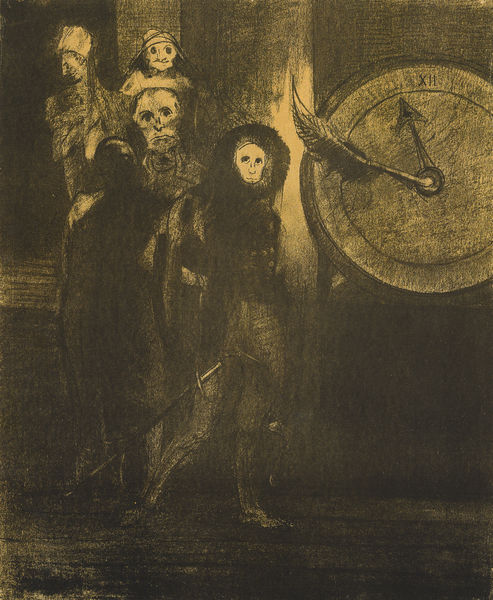
Titel: The Masque of the Red Death
Künstler: Odilon Redon
Standort: New York (New York)
Institution: The Museum of Modern Art
Schlagwörter: dunkel, feder, gemälde, gruppe, hand, kopf, mann, schatten, umhang, weiß, gelb, grün, menschen, mädchen, bewegung, braun, frau, grau, hell, holz, hut, hüte, licht, männer, nacht, nase, raum, schwarz, skizze, säule, zeichnung, zimmer, blick, tier, beige, ensor, haube, symbolismus, alt, gesichter, hose, mütze, wand, alte, arm, augen, gefieder, gesicht, pelz, schädel, stehen, tod, tot, toter, bild, fünf, hände, innenraum, schauen, gehen, boden, auge, dunkelheit, figur, gewand, haare, mantel, stehend, drei, familie, innen, kind, personen, bühne, person, theater, frontal, schulter, traurig, kinder, kreis, rund, affe, kohl, beine, fell, kopfbedeckung, bein, füße, ecke, düster, parkett, farbe, grafik, graphik, ausdruck, dielen, grisaille, sepia, figuren, rad, romantik, angst, krieg, treppe, treppen, soldaten, karikatur, nasen, verkleidung, zahlen, goya, uhr, geneigt, surreal, knochen, vanitas, spiel, vier, gang, memento mori, vergänglichkeit, ausgemergelt, maske, narr, übergang, munch, pfahl, geheimnis, kohle, traum, scheibe, druck, druckgraphik, lithographie, druckgrafik, schraffur, radierung, stich, schwarzweiß, schwert, säbel, soldat, tote, waffe, furcht, hässlich, augenhöhlen, poe, aquatinta, bleistift, degen, schritt, dielenboden, allegorie, dämon, kohlezeichnung, gestalten, daumier, schein, edvard munch, skelett, totenkopf, zahl, eitelkeit, hölle, krankheit, teufel, gruselig, rollen, wesen, schatte, tonig, erscheinung, florett, zeit, neugier, kupferstich, verhüllt, karneval, pfeil, phantasie, unheimlich, zeiger, zifferblatt, ziffernblatt, tit, bozetto, verrückt, sense, krei, zwölf, grotesk, uhrzeiger, symbole, römisch, kapuze, capriccio, dämonen, fratze, fratzen, geist, geister, monster, gerippe, gespenstisch, affen, mager, tambourin, römische zahlen, masken, warnung, metapher, skelette, gespenster, mitternacht, füssli, nachtszene, kapuzen, duster, redon, skellet, totenköpfe, stundenuhr, schwet, ablaufen, zahnlos, francisco, francisco de goya, seltsam, verkleidungen, der tod, zielscheibe, verbissen, dieln, domiert, federuhr, francesco, fünf vor zwölf, geheimic, gesicherter, high noon, memento moris, schattenreich, tiermenschen, unhänge, verdacht, zifer, teufe, xii, ihr, teufek, capricho, zeuger, 10 vor 12, freder, abgelaufen, feder', feddert